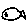
Label: fish